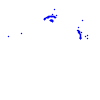
Particle: proton